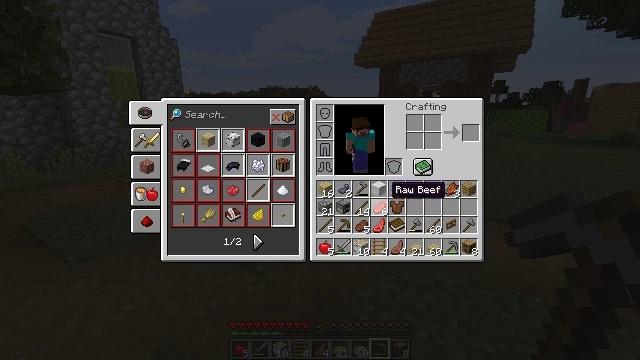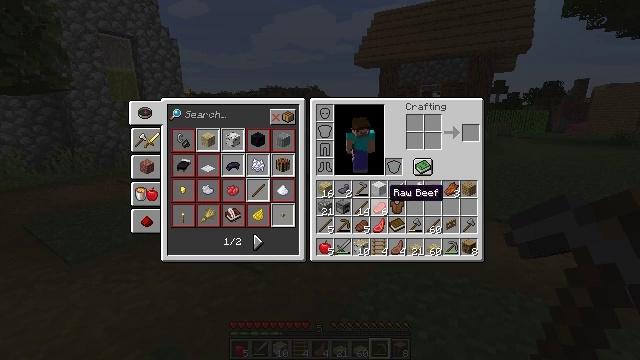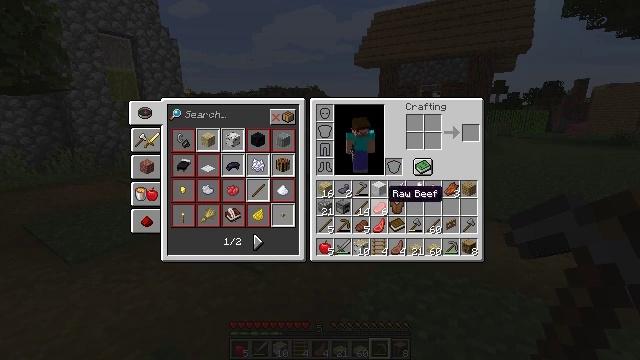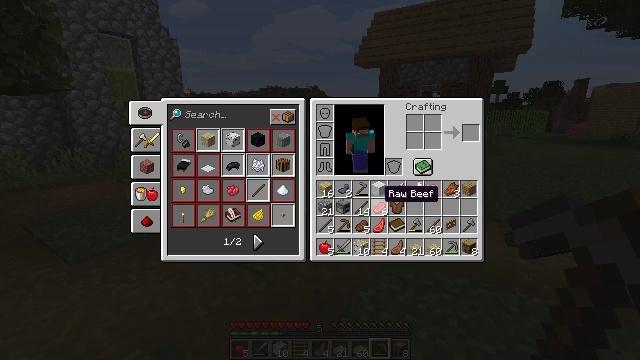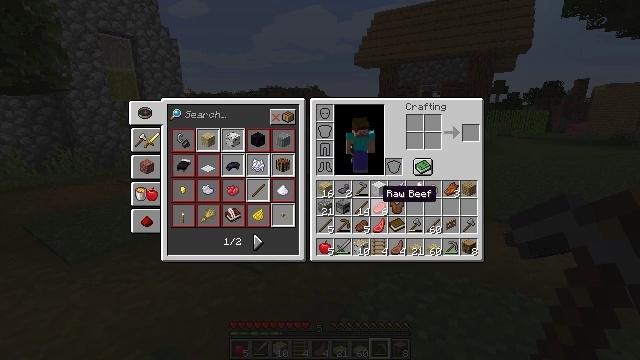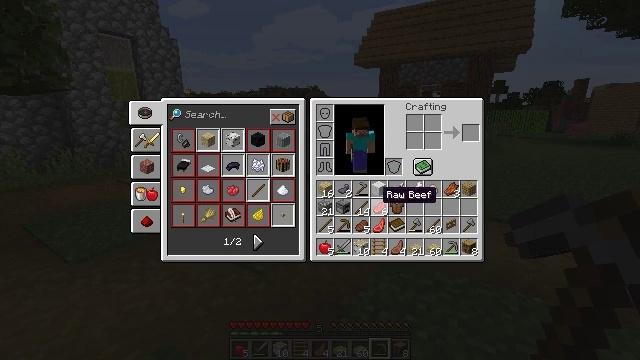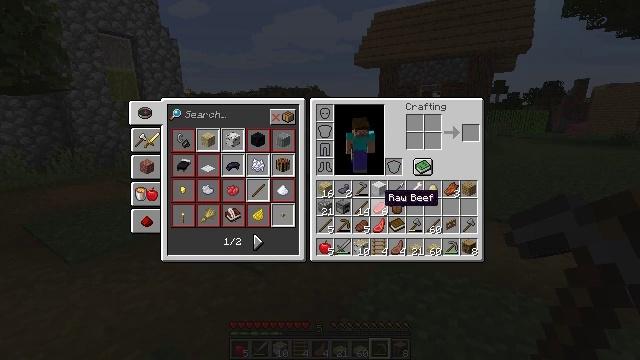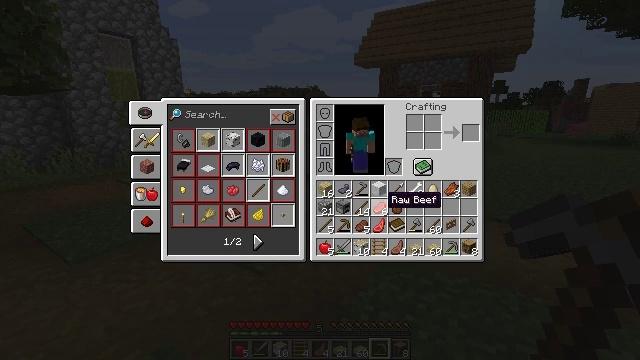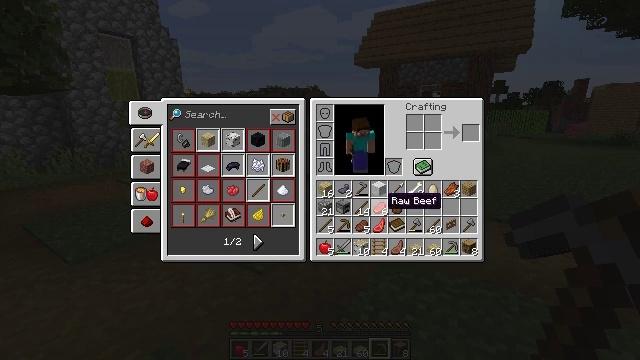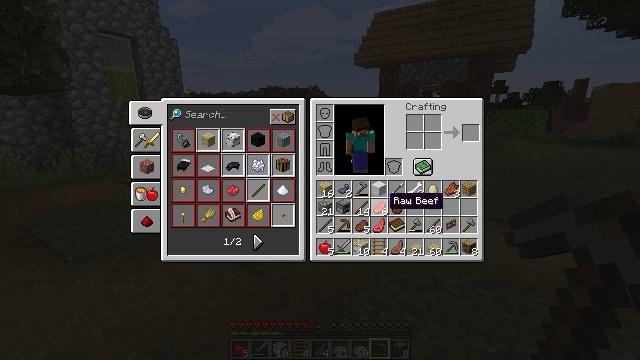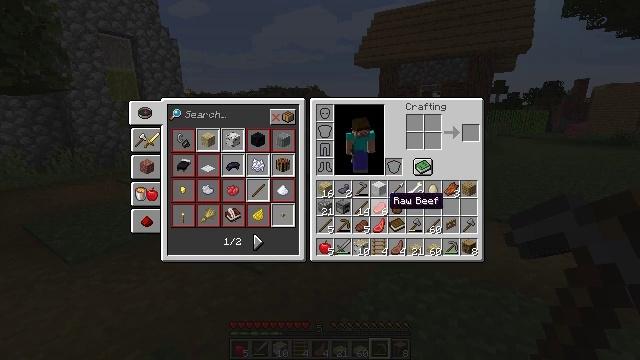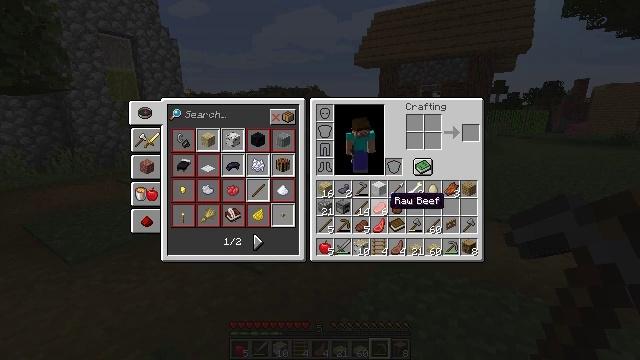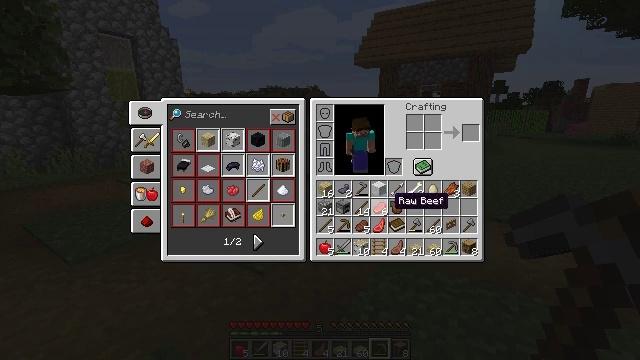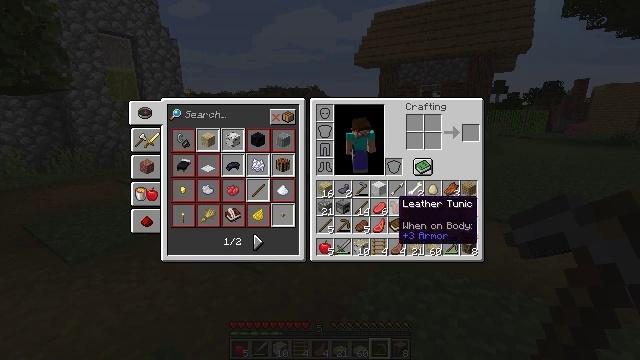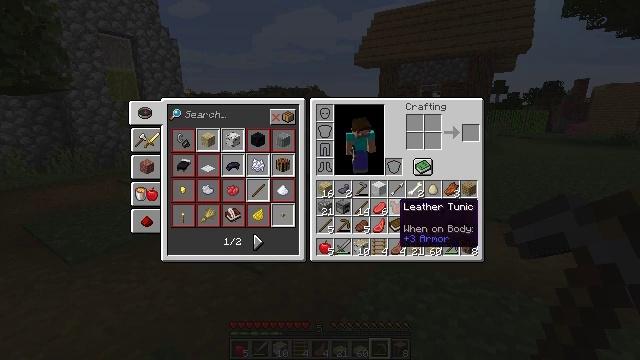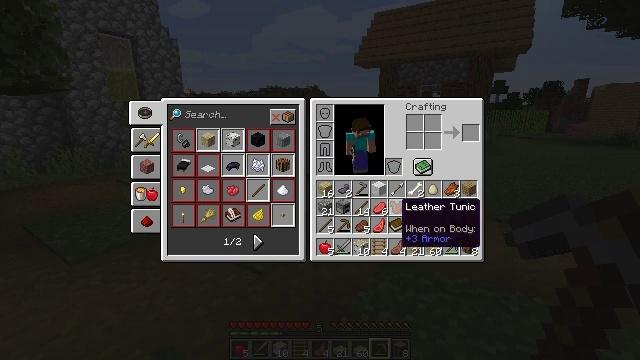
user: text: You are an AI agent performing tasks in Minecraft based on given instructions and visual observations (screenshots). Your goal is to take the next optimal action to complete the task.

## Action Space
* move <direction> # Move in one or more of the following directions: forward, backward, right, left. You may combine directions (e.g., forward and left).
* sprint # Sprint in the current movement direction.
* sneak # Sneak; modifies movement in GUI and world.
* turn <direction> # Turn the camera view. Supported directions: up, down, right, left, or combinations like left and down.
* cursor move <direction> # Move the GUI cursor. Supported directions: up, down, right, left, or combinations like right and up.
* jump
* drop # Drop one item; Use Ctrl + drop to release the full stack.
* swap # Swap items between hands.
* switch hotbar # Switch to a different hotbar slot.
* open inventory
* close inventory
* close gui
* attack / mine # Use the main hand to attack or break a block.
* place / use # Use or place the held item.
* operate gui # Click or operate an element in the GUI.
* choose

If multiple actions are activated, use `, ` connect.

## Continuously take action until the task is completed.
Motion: motion action
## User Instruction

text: Create a birch door with birch planks.
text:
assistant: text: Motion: no_op
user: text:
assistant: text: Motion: no_op
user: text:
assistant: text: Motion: no_op
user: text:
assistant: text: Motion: no_op
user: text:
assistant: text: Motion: no_op
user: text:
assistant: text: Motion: no_op
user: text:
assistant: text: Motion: no_op
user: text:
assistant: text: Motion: no_op
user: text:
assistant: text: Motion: no_op
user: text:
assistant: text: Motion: no_op
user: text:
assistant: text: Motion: no_op
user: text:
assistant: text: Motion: no_op
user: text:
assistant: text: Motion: no_op
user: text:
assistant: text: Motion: no_op
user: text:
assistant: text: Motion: no_op
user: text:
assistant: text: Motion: no_op
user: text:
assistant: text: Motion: no_op
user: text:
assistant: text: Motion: no_op
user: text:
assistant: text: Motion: no_op
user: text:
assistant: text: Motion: cursor move right
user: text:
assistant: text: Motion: no_op
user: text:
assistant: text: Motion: no_op
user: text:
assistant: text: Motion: no_op
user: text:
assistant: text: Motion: no_op
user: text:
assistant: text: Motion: no_op
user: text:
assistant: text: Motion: no_op
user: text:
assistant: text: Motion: no_op
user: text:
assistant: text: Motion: no_op
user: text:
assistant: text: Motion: no_op
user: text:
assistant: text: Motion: no_op